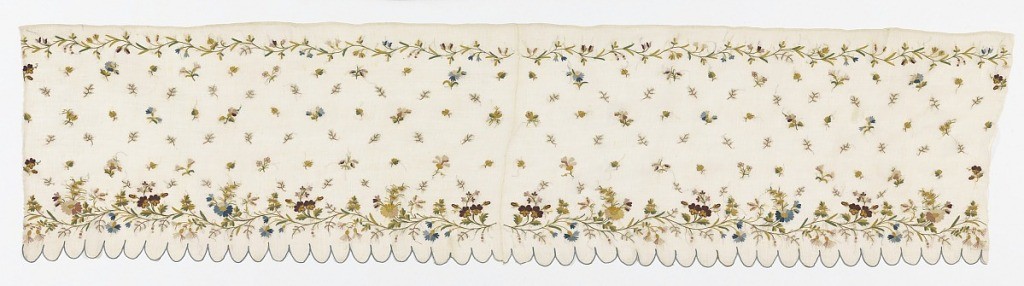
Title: Border
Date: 1750–1800
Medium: silk embroidery, cotton foundation Technique: embroidered with chain stitch on plain weave
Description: Border of fine white cotton embroidered with multicolored silk in chain stitch showing small scattered flowers; small and large floral borders at top and bottom. Deeply scalloped edge, buttonhole stitched in blue.